Aerial crown-view tile of a tropical tree (Barro Colorado Island, Panama), acquired 20240813:
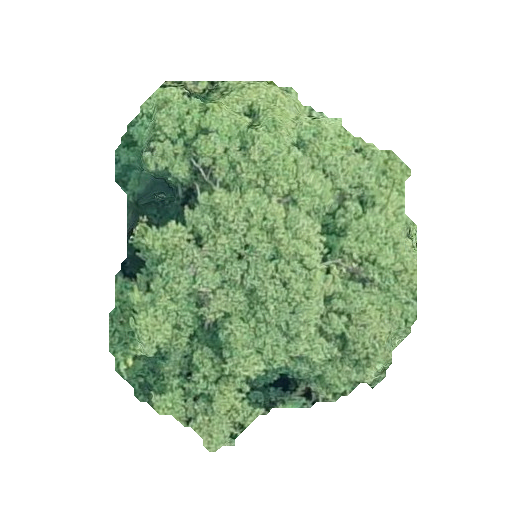
Species: Ficus insipida
GBIF accepted scientific name: Ficus insipida
Crown area: 131.27 m²